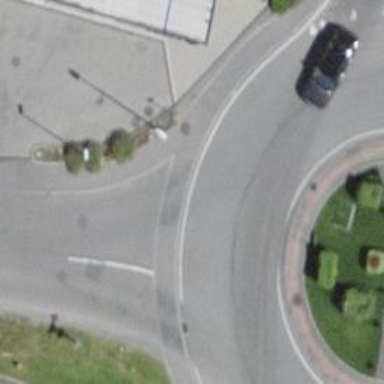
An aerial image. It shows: Secondary link road.